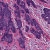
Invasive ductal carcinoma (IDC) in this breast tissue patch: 0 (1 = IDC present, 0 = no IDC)